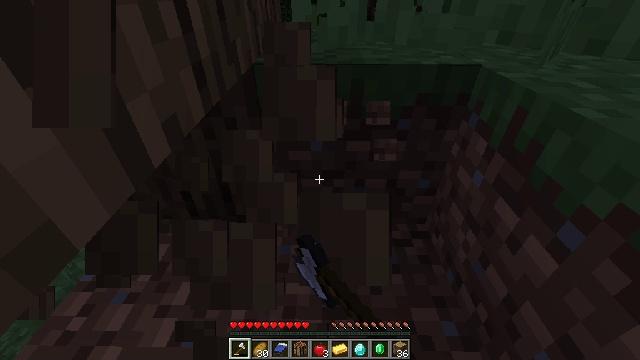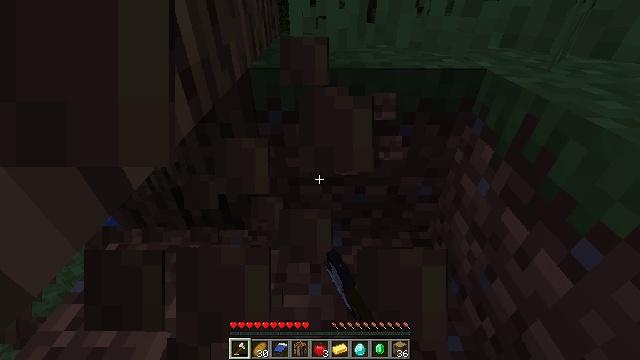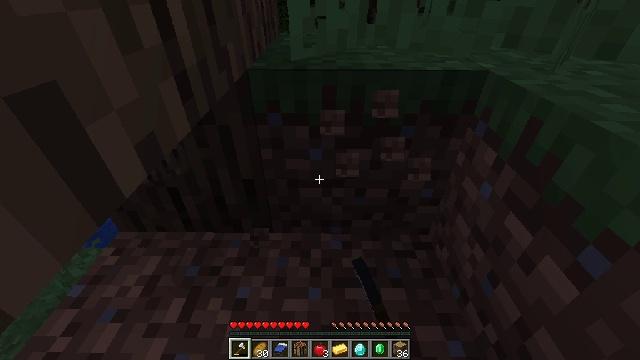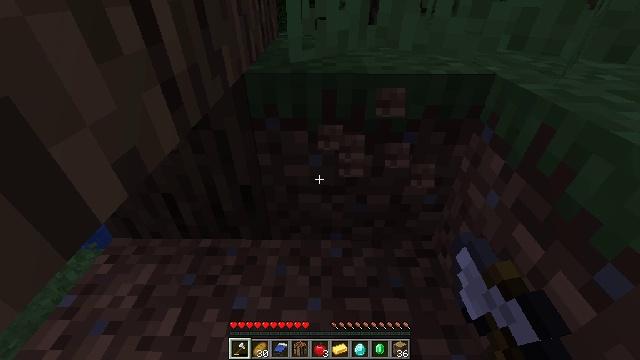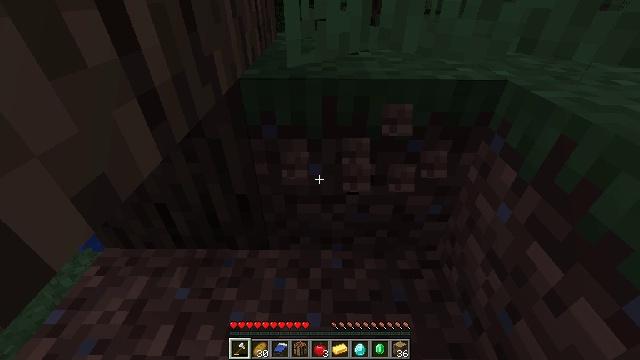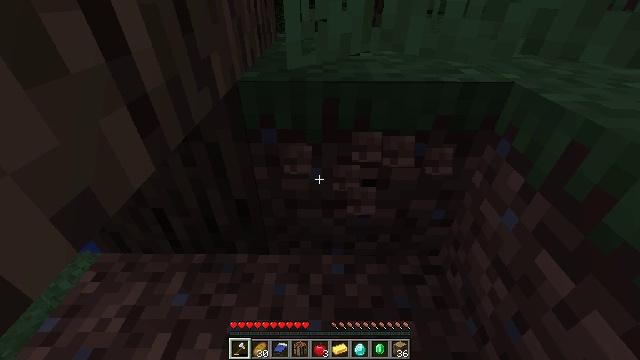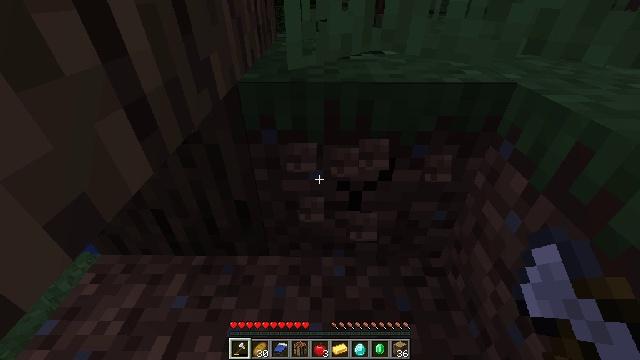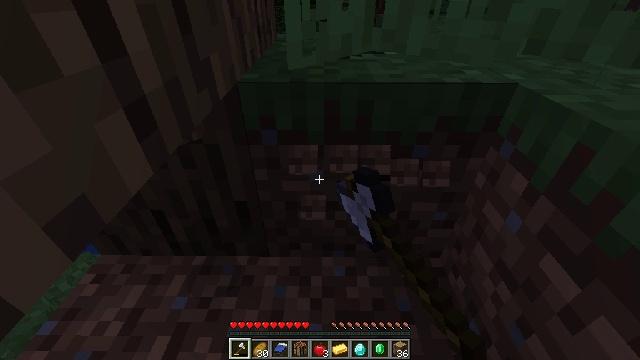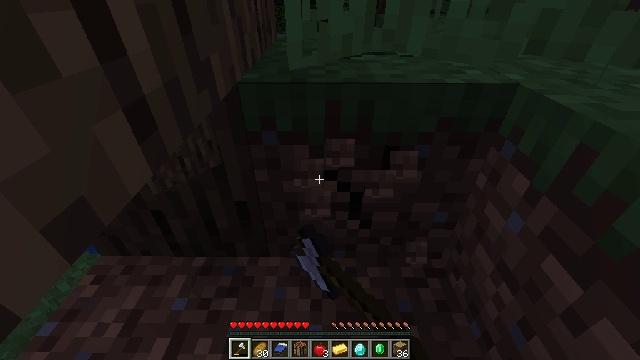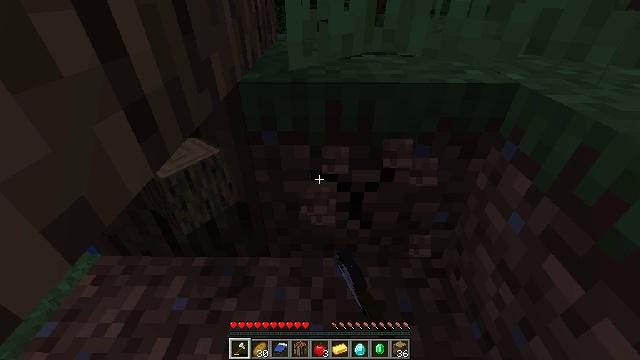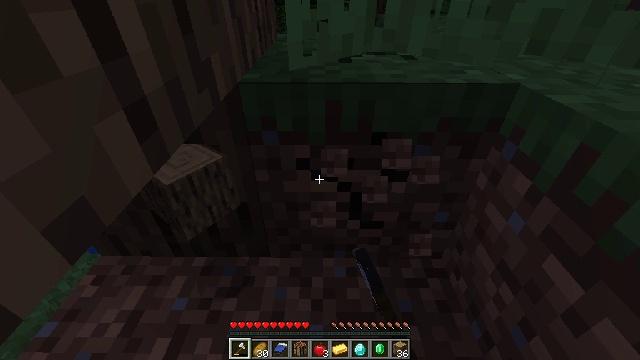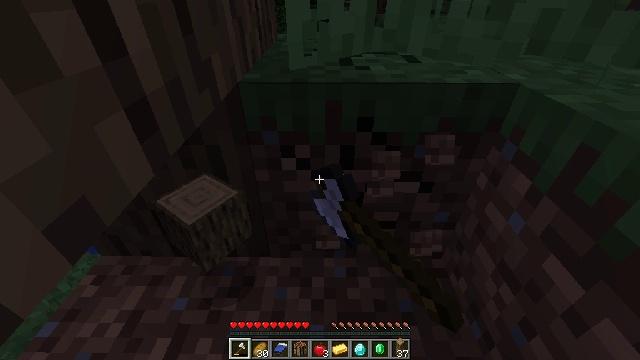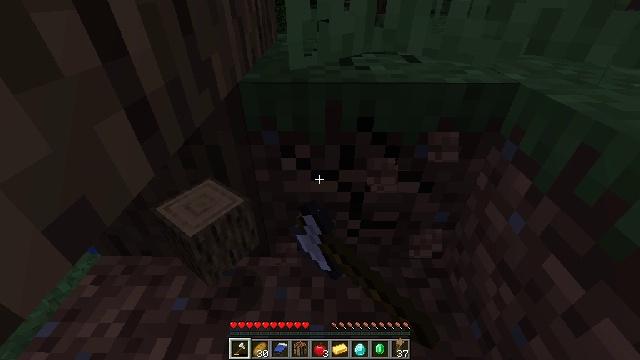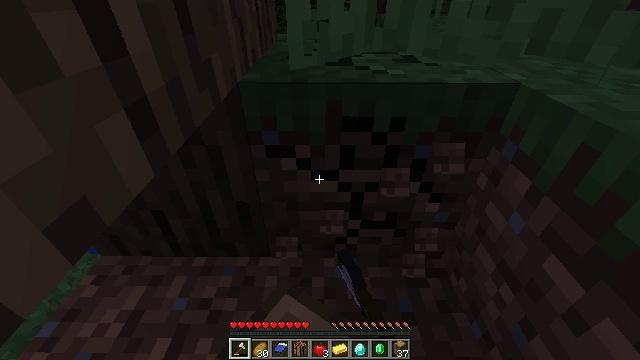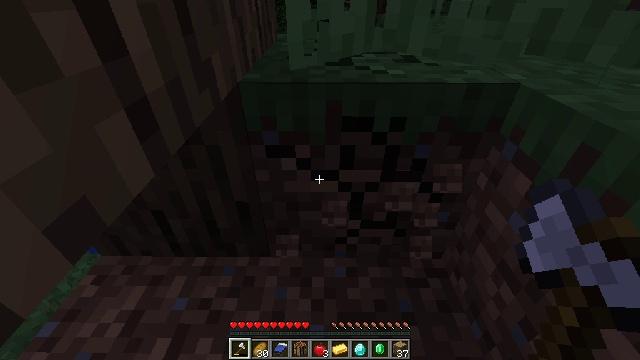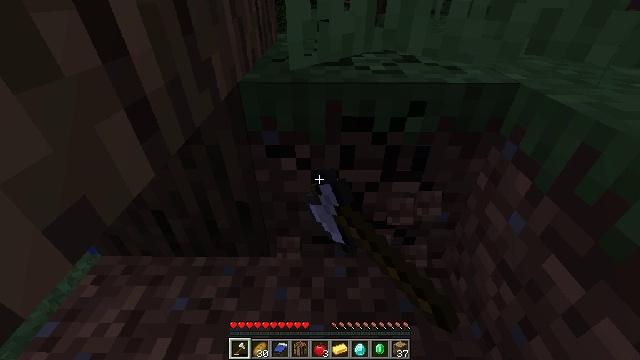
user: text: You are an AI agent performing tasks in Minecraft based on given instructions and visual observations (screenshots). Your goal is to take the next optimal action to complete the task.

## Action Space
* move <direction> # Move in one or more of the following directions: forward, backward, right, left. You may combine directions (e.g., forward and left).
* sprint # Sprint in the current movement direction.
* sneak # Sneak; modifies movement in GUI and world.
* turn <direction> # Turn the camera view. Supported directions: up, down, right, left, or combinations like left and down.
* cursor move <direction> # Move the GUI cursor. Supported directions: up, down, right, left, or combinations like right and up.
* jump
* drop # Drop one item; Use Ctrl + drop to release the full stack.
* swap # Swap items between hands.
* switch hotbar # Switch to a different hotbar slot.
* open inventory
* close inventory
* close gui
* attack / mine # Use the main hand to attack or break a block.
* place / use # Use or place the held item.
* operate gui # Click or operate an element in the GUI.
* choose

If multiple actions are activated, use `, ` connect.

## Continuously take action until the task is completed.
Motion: motion action
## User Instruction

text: Gather grass block for landscaping.
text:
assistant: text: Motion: move forward, sneak, attack / mine
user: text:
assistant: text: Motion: move forward, sneak, attack / mine
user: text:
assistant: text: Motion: move forward, sneak, attack / mine
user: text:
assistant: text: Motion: sneak, attack / mine
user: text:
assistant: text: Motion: sneak, attack / mine
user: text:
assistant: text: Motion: sneak, attack / mine
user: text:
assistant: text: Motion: sneak, attack / mine
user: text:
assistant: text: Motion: sneak, attack / mine
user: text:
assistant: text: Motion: sneak, attack / mine
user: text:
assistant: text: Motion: sneak, attack / mine
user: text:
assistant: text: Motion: sneak, attack / mine
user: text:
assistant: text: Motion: sneak, attack / mine
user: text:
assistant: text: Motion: sneak, attack / mine
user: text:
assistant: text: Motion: sneak, attack / mine
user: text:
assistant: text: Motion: sneak, attack / mine
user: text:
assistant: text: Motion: sneak, attack / mine
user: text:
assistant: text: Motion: sneak, attack / mine
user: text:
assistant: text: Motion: sneak, attack / mine
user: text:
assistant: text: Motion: sneak, attack / mine
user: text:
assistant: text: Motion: sneak, attack / mine
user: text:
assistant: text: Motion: sneak, attack / mine
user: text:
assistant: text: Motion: move forward, sneak, attack / mine
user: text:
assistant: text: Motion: move forward, sneak, attack / mine
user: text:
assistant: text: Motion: move forward, sneak, attack / mine
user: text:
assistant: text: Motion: sneak, attack / mine